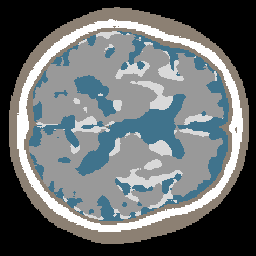
Label: no_lesion